二年级 · 算术
从 $45 、 40 、 32 、 9 、 8 、 5 、 4$ 中选出几个数组成算式。

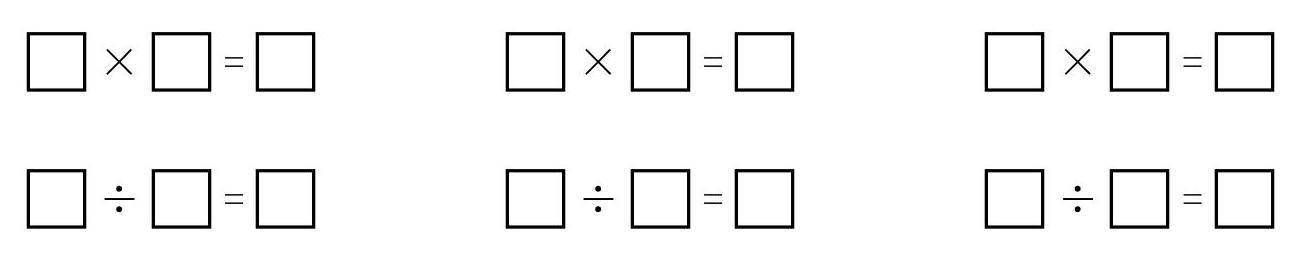
答案: $5 \times 9=45$ 或 $9 \times 5=45$
$5 \times 8=40$ 或 $8 \times 5=40$
$45 \div 5=9$ 或 $45 \div 9=5$
$4 \times 8=32$ 或 $8 \times 4=32$
$40 \div 5=8$ 或 $40 \div 8=5$